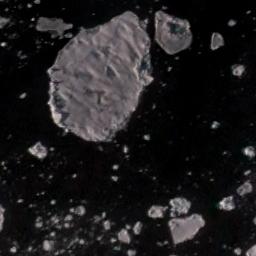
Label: sea_ice